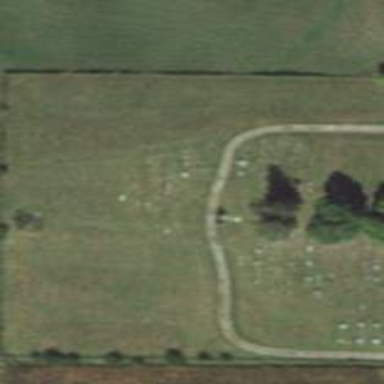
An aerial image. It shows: Cemetery.